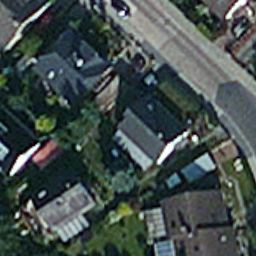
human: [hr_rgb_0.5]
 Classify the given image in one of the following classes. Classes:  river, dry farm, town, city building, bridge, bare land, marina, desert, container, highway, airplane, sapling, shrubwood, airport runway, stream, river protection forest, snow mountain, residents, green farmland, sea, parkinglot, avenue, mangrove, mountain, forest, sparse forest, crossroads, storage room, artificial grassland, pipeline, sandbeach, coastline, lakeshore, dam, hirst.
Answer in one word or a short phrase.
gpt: residents